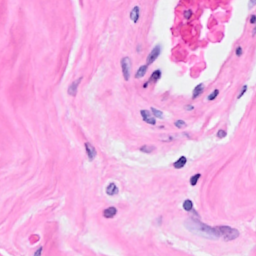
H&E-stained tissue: Breast